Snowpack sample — Loveland Pass, Silver Plume, Colorado, USA (2/11/26, 12:00 PM MST)
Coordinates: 39.663, -105.886
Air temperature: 35 °F
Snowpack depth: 82 cm
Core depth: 20 cm
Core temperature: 17.6 °F
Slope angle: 13°, slope face: 12°
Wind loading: high
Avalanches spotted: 1
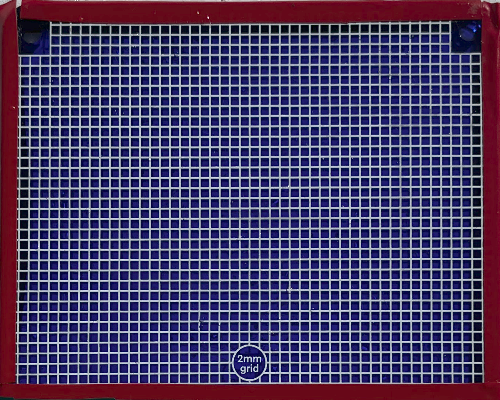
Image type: profile
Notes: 1 small avalanche spotted on the north side of the bowl, lots of wind loading